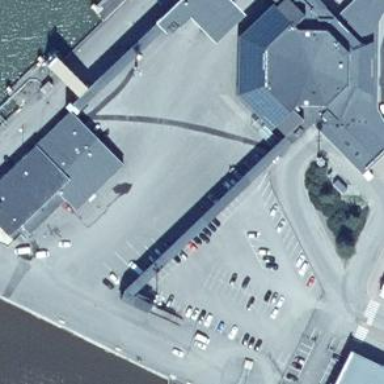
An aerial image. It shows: Ferry terminal building with flat roof. It serves as public transportation station for ferries.